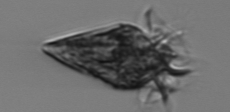
Label: Strombidium_wulffi